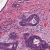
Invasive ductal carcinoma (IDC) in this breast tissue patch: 0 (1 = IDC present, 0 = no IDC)